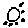
Label: sun